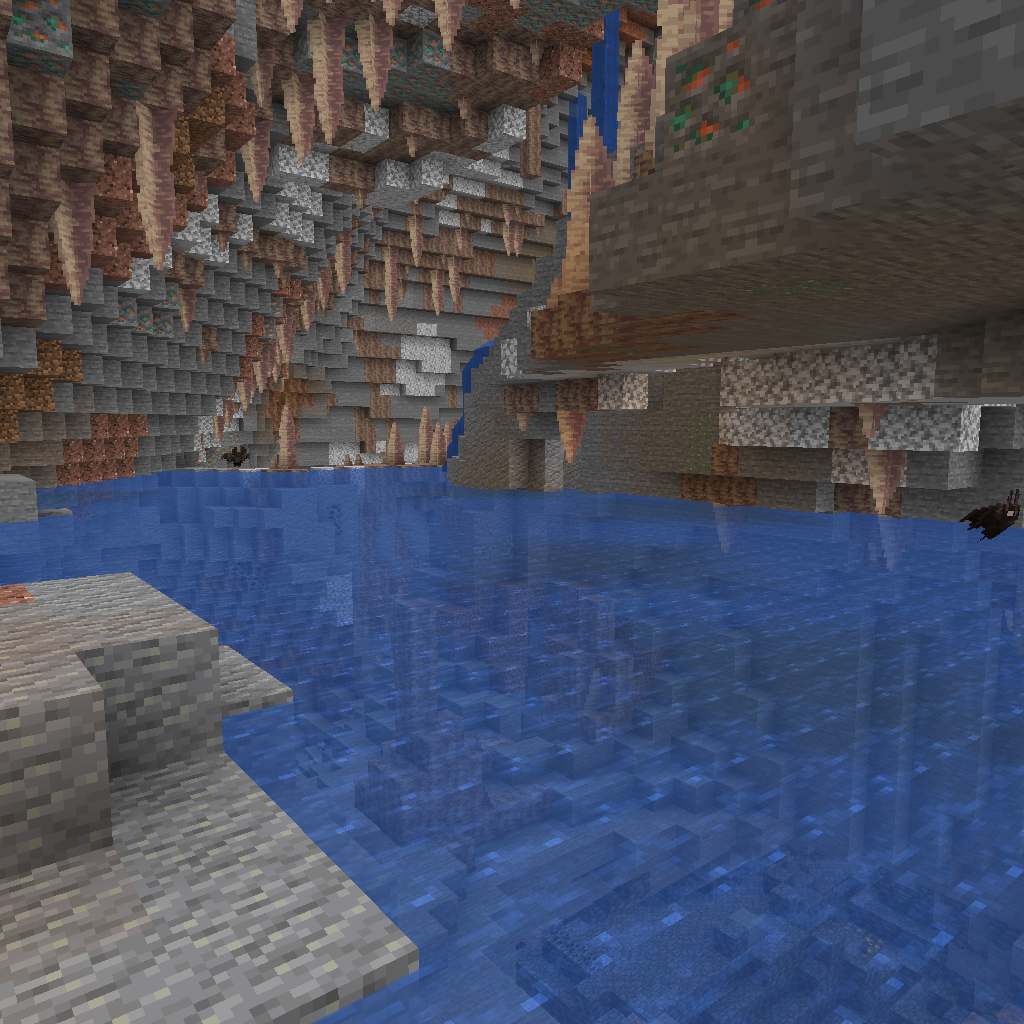
water lake inside cave